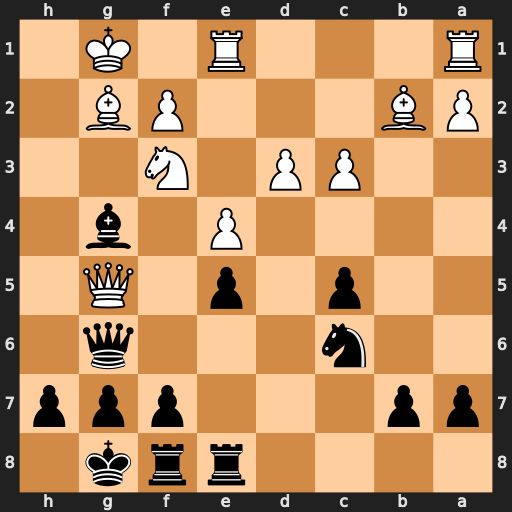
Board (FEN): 4rrk1/pp3ppp/2n3q1/2p1p1Q1/4P1b1/2PP1N2/PB3PB1/R3R1K1
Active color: b
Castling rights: -
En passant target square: -
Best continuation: Bxf3 Qxg6 fxg6